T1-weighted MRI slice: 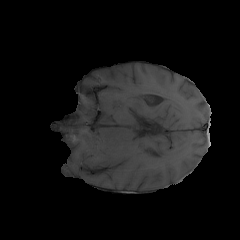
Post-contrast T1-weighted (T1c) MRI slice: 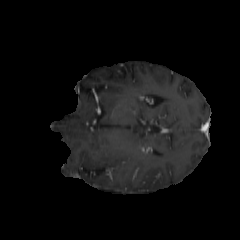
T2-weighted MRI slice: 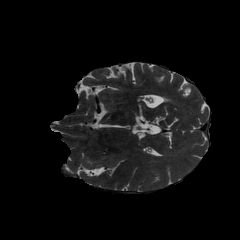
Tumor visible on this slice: no